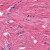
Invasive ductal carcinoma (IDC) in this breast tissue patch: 0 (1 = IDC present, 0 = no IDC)